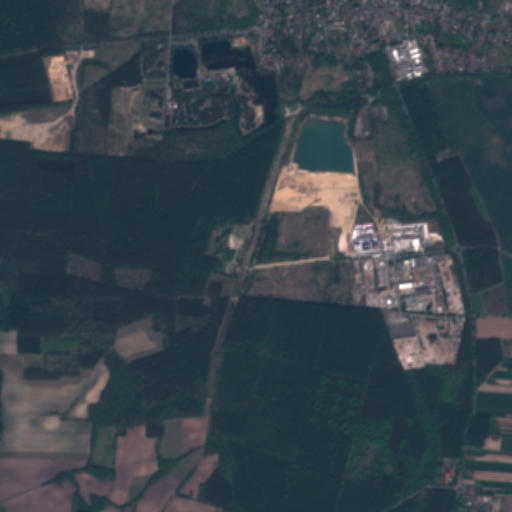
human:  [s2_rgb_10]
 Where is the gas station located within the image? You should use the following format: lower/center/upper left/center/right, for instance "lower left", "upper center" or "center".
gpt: The gas station is located in the center right of the image.
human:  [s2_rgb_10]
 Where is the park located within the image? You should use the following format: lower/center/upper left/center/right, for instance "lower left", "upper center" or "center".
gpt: The park is located in the upper of the image.
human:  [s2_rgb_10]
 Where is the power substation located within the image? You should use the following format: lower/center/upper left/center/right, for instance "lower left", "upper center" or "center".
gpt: The power substation is located in the upper center of the image.
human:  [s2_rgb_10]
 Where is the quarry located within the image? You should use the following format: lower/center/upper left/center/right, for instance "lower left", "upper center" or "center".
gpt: The quarry is located in the upper left of the image.
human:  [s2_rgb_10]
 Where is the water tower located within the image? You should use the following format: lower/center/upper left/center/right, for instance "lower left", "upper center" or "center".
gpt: The water tower is located in the lower right of the image.
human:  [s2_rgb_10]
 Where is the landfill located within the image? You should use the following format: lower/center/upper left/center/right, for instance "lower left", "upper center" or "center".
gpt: There is no landfill in the image.